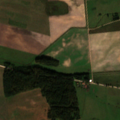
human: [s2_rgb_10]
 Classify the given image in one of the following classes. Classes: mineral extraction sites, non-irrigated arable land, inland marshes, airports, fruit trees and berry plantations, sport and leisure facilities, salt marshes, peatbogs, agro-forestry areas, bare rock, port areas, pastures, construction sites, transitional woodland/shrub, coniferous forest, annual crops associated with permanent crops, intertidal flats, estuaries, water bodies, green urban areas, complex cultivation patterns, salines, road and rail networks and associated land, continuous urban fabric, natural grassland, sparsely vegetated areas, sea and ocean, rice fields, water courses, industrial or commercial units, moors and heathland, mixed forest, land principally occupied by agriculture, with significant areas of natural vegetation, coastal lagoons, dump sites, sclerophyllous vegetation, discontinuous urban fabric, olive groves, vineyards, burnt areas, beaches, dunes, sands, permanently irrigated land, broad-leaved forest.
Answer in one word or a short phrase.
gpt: non-irrigated arable land, mixed forest